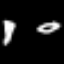
Label: octagon